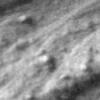
Label: no_change